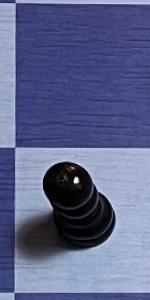
Label: Pawn_Black